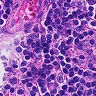
Metastatic tissue present: no